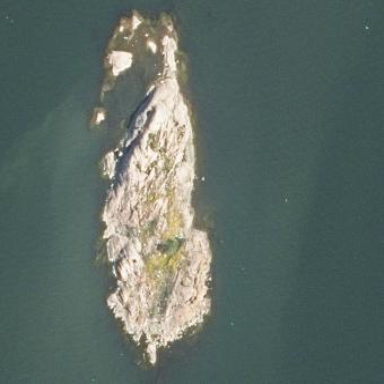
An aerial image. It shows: Islet along the natural coastline.